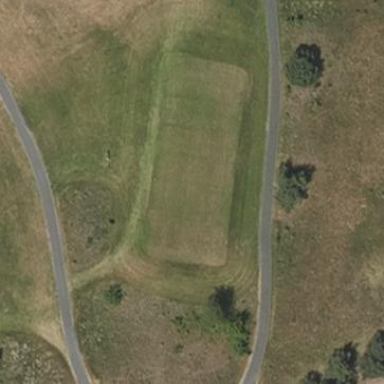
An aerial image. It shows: Golf tee.